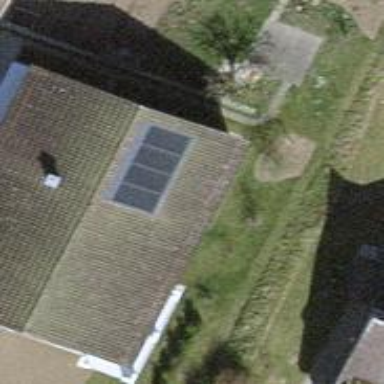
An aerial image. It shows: Solar power generator utilizing photovoltaic technology with solar photovoltaic panels.